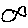
Label: fish